Question: When I go into youtube on a safari in iOS I have the widget offering me to open the installed app
How do they do that? I tried to debug the window, but probably it hides inside a minified js
Attaching a partial screenshot:

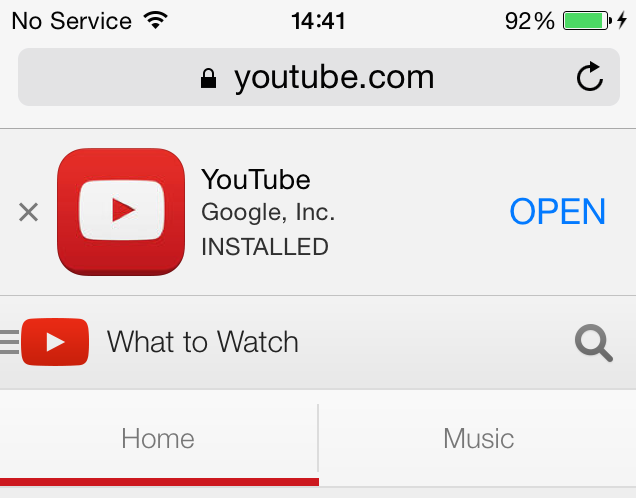
Answer: This is part of <URL>.
You can add it on your own website by adding the following meta-tag:
'''
<meta name="apple-itunes-app" content="app-id=myAppStoreID, affiliate-data=myAffiliateData, app-argument=myURL">
'''
The 'app-id' is the nine-digit number in between 'id' and '?mt' in App Store URLs. 'affiliate-data' and 'app-argument' are optional. Check the documentation for more info.
It isn't supported on third-party browsers, like Chrome for iOS. In that case you will have to do it yourself or use scripts like these:
> <URL>
<URL>
<URL>